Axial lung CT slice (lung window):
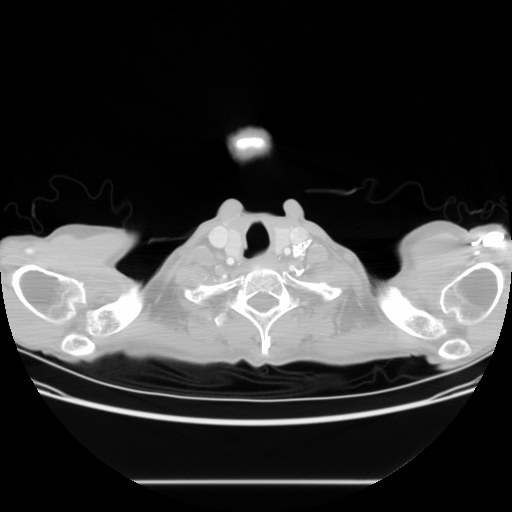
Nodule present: no